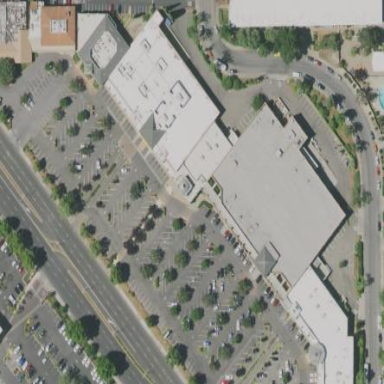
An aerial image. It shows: Retail building.